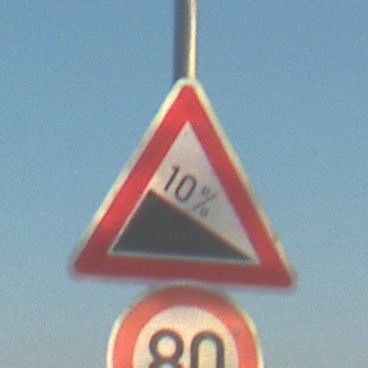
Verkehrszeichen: Gefaelle10
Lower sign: Geschwindigkeit80
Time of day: SunriseSunset
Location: Outdoor (Beach)
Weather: Clear
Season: NotSpecified
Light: Natural